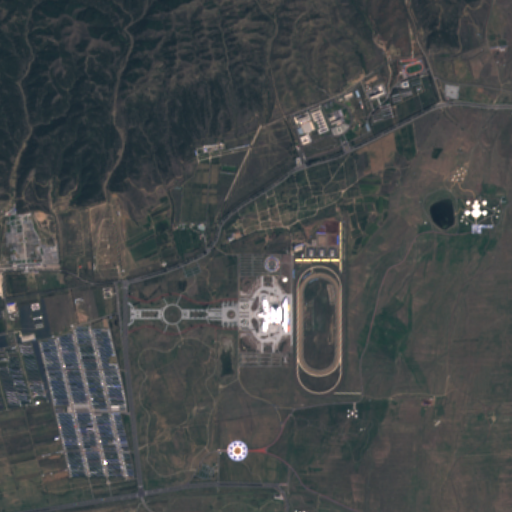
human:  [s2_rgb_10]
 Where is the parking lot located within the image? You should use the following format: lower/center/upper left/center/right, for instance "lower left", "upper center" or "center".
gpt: The parking lot is located in the lower center of the image.
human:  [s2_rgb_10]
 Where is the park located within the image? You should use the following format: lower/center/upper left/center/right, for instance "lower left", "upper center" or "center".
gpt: There is no park in the image.